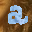
Label: 2